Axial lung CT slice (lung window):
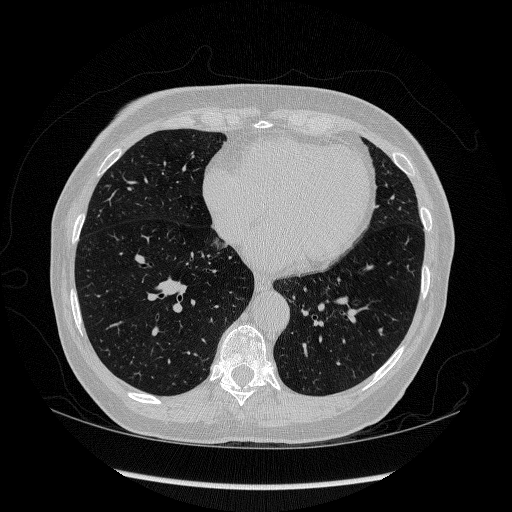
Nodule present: no